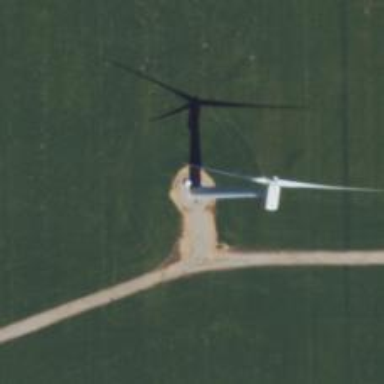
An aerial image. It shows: Industrial building with wind generator. The generator is horizontal axis wind turbine.